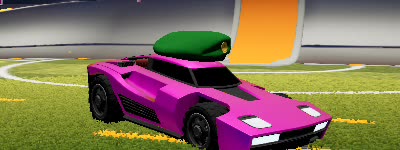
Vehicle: breakout